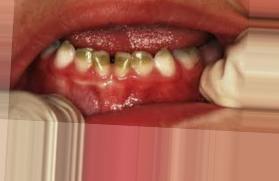
Condition: Tooth Discoloration